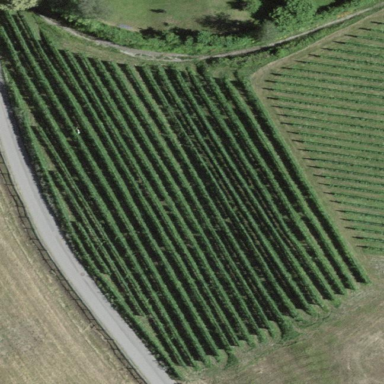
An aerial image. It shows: Beautiful vineyard in the countryside.